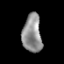
Tissue: prostate
Cell type: T cells
Senescence score: 0.3329
Nuclear area (px): 710
Mean DAPI intensity: 145.306